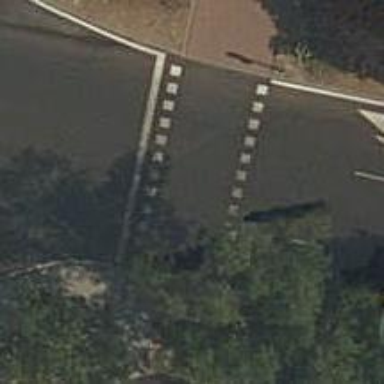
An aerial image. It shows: Marked road crossing.